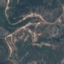
Land use / land cover class: HerbaceousVegetation